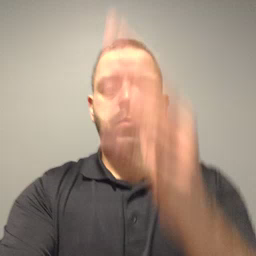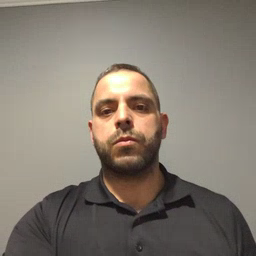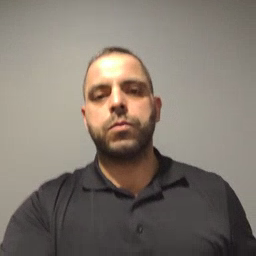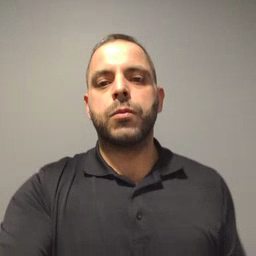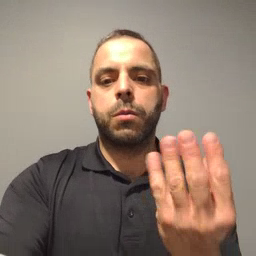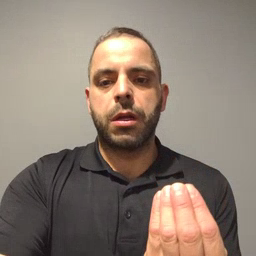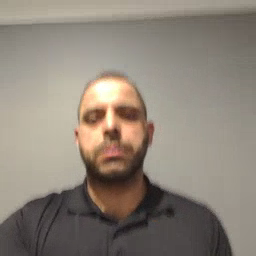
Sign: wet